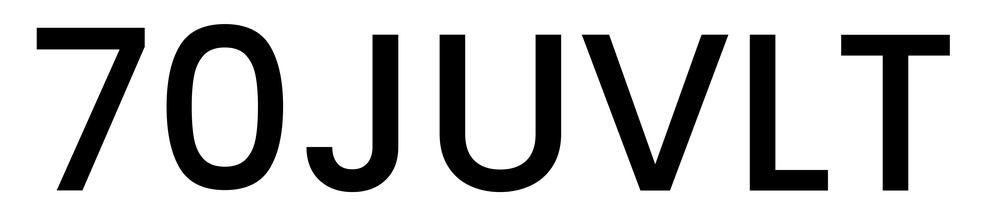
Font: Poppins-Medium